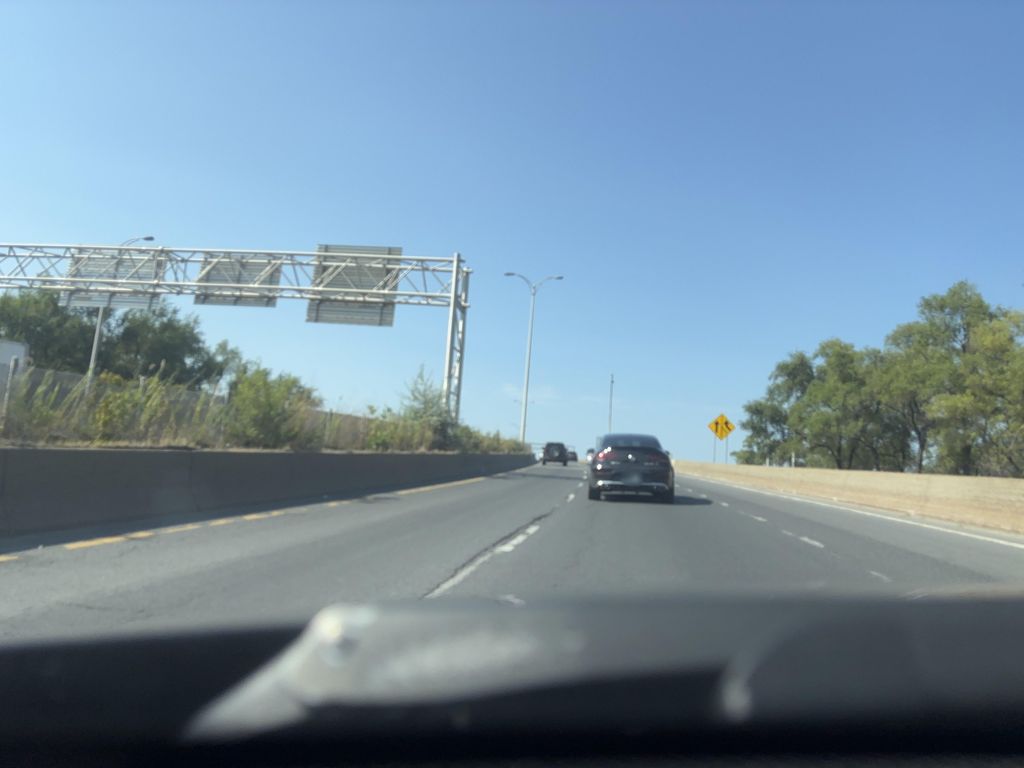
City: montreal